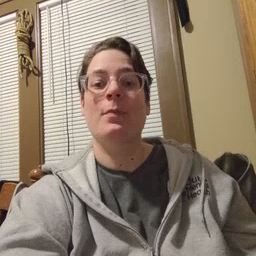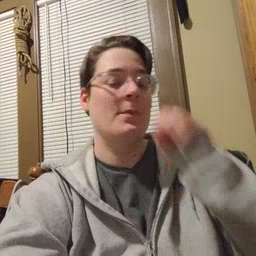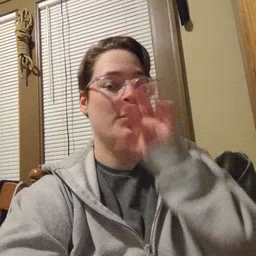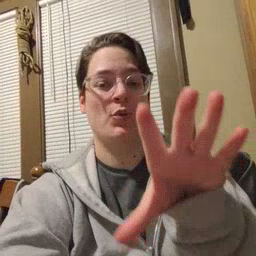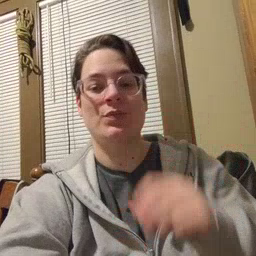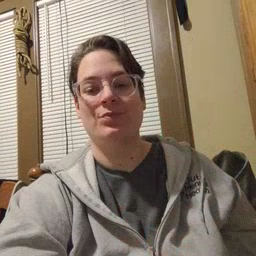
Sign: blow